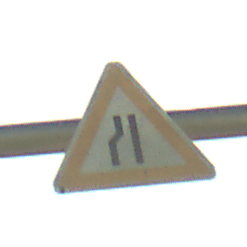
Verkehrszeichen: EinseitigVerengteFahrbahnLinks
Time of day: Midday
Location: Outdoor (RoadRail)
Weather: PartlyCloudy
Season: NotSpecified
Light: Natural